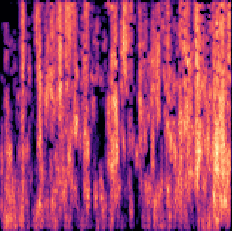
Sound class: Rain